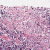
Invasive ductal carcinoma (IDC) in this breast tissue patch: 1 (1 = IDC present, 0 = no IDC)